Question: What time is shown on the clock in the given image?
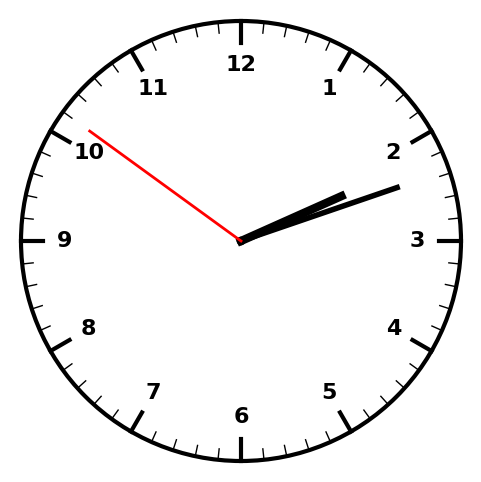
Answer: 02:11:51